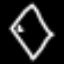
Label: diamond